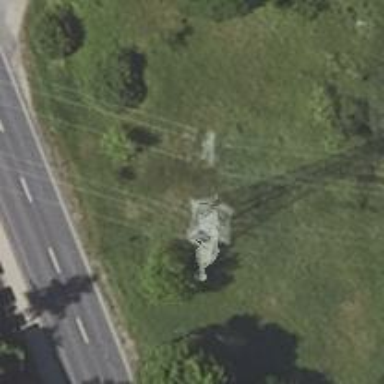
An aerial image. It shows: Power line in the image.